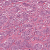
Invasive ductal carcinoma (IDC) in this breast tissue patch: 1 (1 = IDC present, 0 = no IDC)